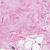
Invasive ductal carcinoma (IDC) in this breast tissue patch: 0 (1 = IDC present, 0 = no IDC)